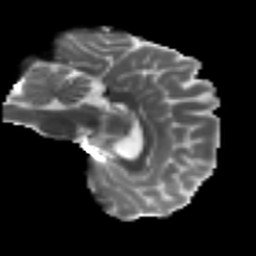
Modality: T2w
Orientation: sagittal
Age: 29
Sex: female
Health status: ill
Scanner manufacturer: siemens
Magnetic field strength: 3 T
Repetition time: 6.5 s
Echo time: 0.062 s